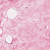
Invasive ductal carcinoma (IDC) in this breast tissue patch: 0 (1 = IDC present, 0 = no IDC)